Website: walmart
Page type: gifting
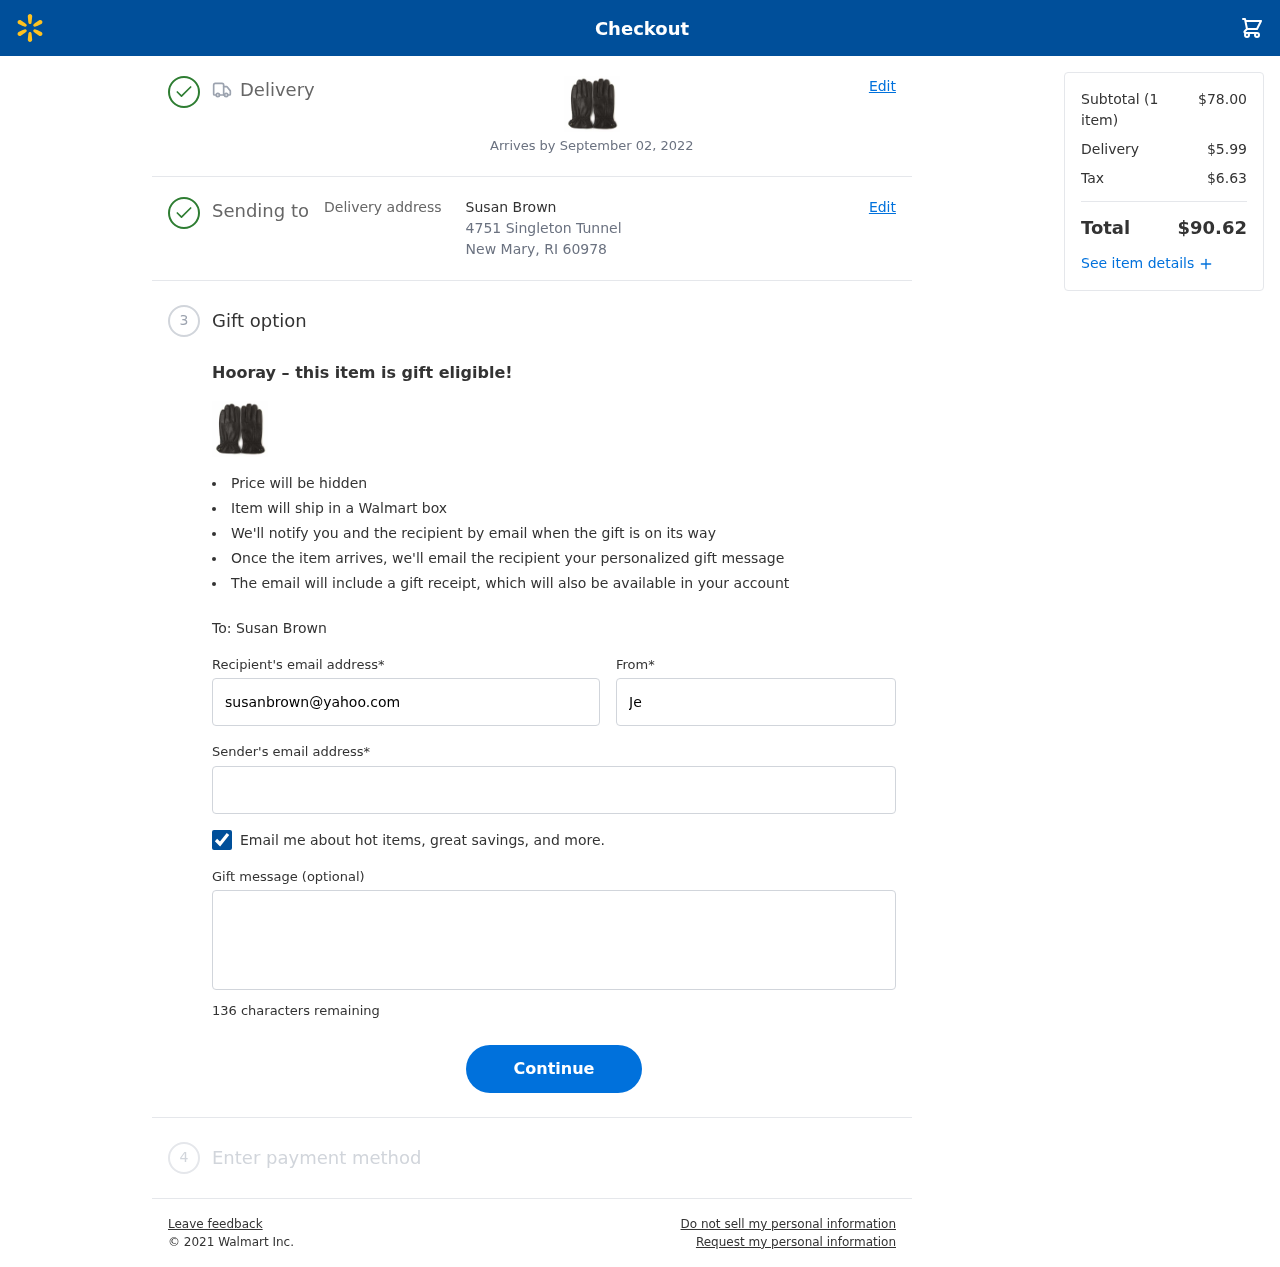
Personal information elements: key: PII_CITY_STATE_ZIP
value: New Mary, RI 60978
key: PII_EMAIL
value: jessicaspencer@hotmail.com
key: PII_FIRSTNAME
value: Jessica
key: PII_GIFT_EMAIL
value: susanbrown@yahoo.com
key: PII_GIFT_FULLNAME
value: Susan Brown
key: PII_GIFT_MESSAGE
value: Hey Susan, I saw these cozy leather gloves and immediately thought of you! I hope they keep your hands warm during those chilly rides. Enjoy every moment!
Jessica
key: PII_STREET
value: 4751 Singleton Tunnel
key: PII_GIFT_FIRSTNAME
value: Susan
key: PII_GIFT_LASTNAME
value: Brown
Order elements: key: ORDER_DELIVERY_DATE
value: Arrives by September 02, 2022
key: ORDER_NUM_ITEMS
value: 1
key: ORDER_SUBTOTAL
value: $78.00
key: ORDER_SHIPPING_COST
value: $5.99
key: ORDER_TAX
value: $6.63
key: ORDER_TOTAL
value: $90.62